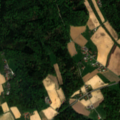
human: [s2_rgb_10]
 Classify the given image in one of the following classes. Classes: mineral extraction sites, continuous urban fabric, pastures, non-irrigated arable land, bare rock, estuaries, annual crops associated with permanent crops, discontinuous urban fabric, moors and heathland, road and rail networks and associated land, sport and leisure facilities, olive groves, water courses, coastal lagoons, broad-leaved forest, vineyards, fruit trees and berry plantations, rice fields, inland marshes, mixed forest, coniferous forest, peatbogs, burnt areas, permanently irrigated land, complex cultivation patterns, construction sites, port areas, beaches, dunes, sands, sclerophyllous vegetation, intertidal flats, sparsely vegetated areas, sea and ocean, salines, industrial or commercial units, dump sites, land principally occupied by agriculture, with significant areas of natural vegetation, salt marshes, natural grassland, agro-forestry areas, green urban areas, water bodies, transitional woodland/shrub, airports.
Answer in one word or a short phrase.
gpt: complex cultivation patterns, mixed forest